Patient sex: M
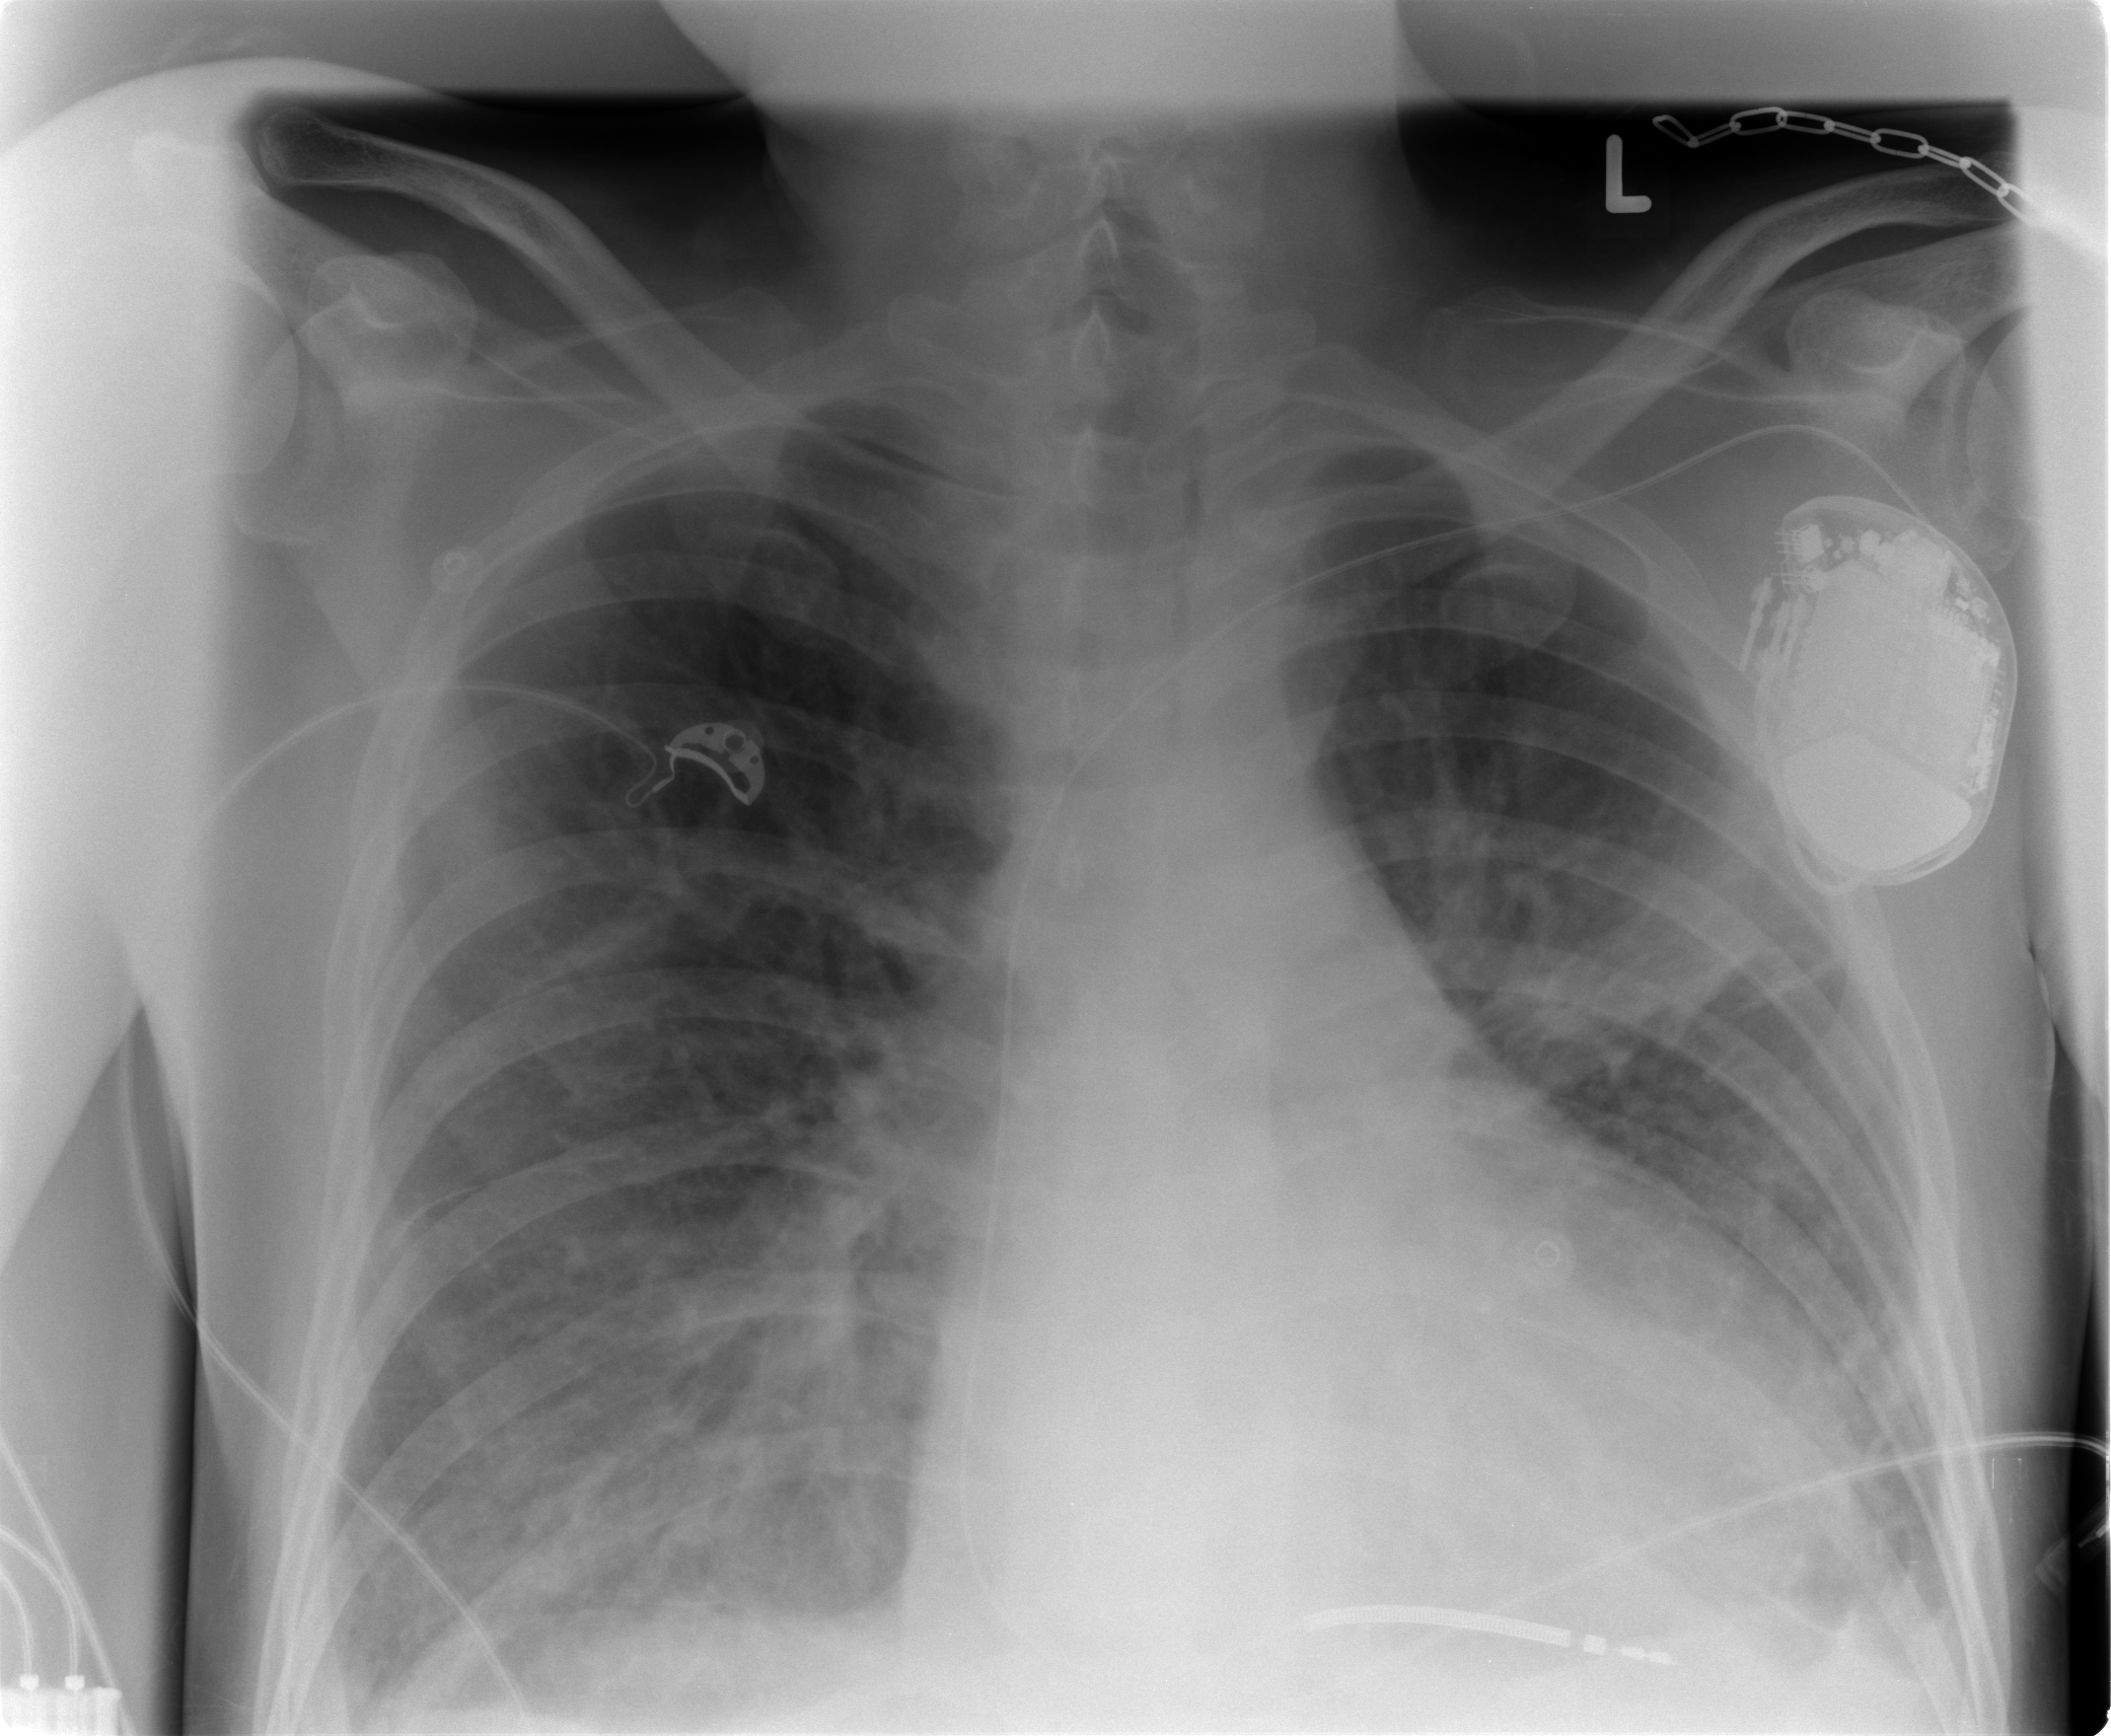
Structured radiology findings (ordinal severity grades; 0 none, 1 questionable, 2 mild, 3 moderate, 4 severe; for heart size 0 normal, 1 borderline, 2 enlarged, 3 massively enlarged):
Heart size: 2
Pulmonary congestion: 2
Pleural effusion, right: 2
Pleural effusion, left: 2
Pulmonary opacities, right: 0
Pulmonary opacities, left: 2
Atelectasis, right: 2
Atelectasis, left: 2